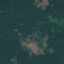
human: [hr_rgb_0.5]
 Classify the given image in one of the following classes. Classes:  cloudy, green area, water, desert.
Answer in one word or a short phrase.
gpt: green area